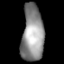
Tissue: lung
Cell type: Myeloid cells
Senescence score: 0.5949
Nuclear area (px): 1216
Mean DAPI intensity: 144.742